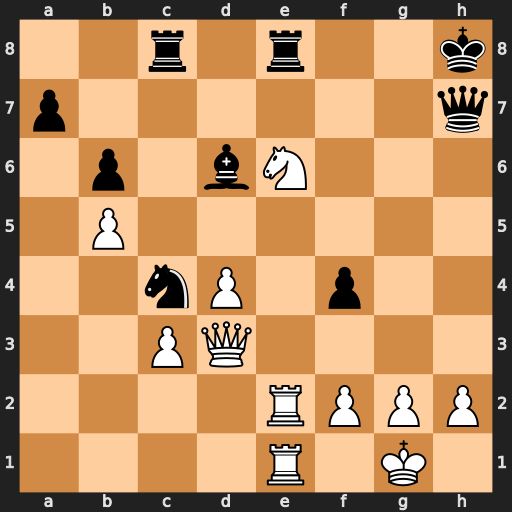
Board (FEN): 2r1r2k/p6q/1p1bN3/1P6/2nP1p2/2PQ4/4RPPP/4R1K1
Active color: w
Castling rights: -
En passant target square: -
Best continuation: Qxh7+ Kxh7 Ng5+ Kg6 Rxe8 Rxe8 Rxe8